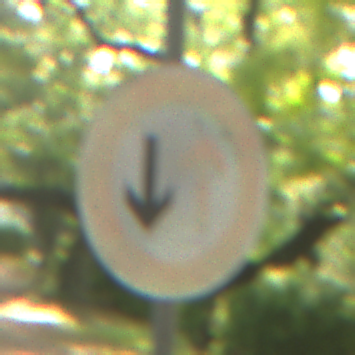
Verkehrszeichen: VorrangDesGegenverkehrs
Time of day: MorningAfternoon
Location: Outdoor (RoadRail)
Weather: Clear
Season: NotSpecified
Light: Natural